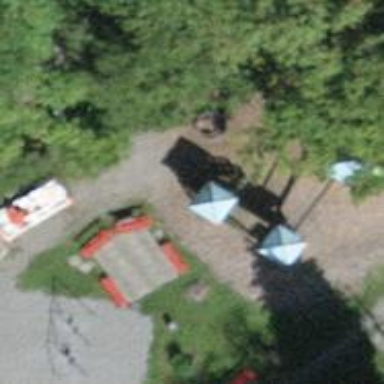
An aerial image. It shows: Playground featuring slide.